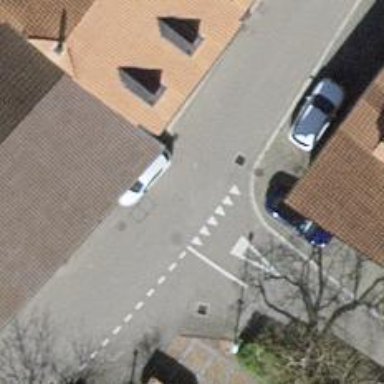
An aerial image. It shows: Road with "give way" sign.